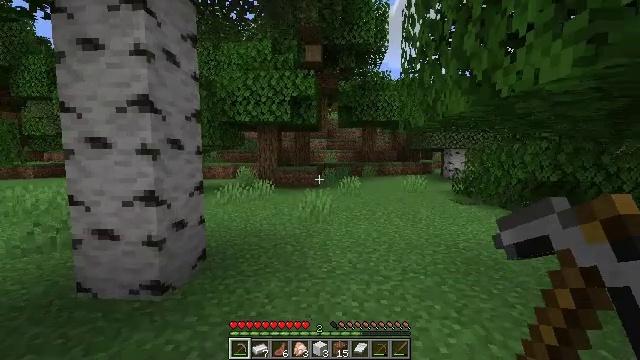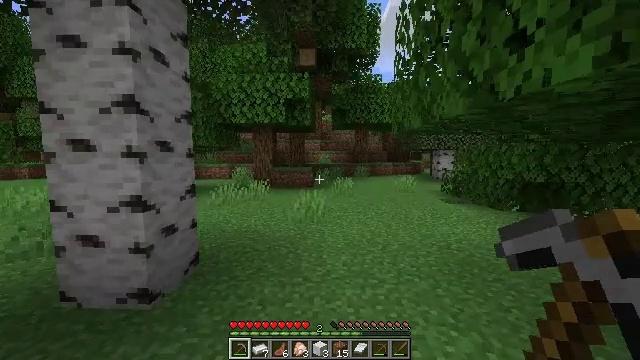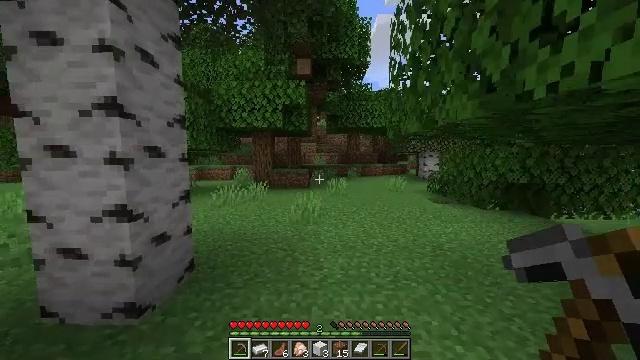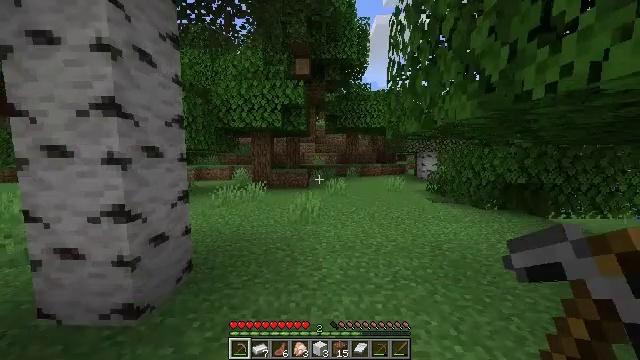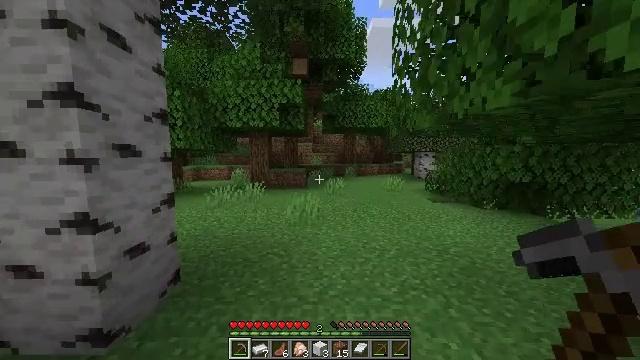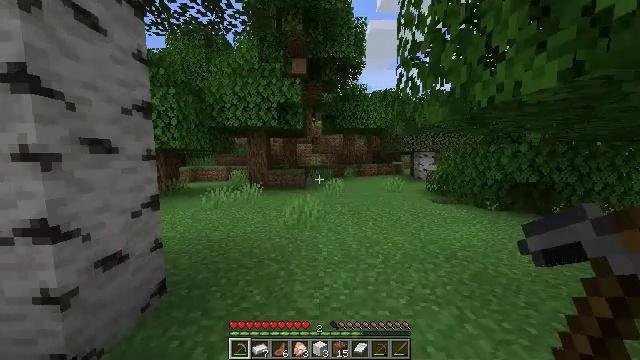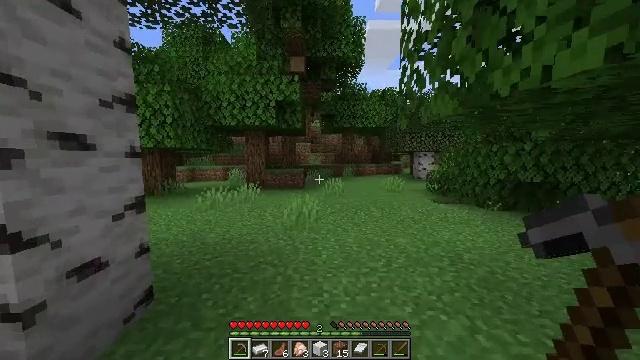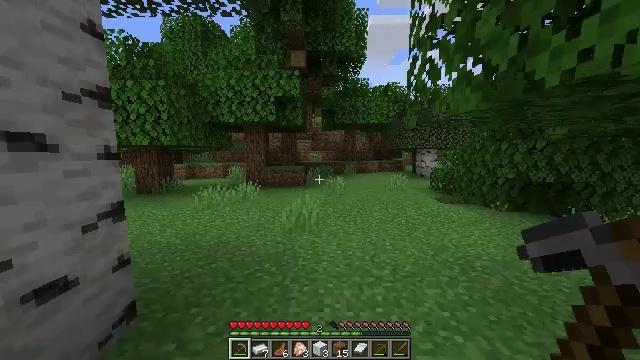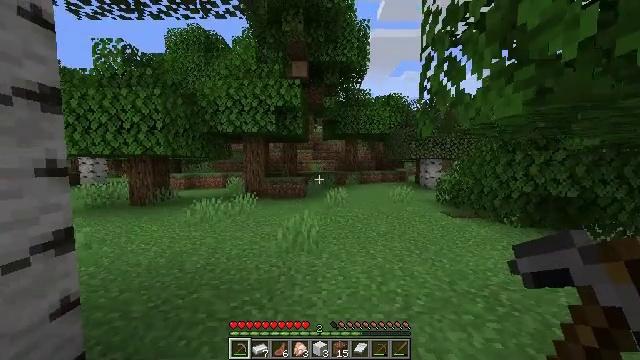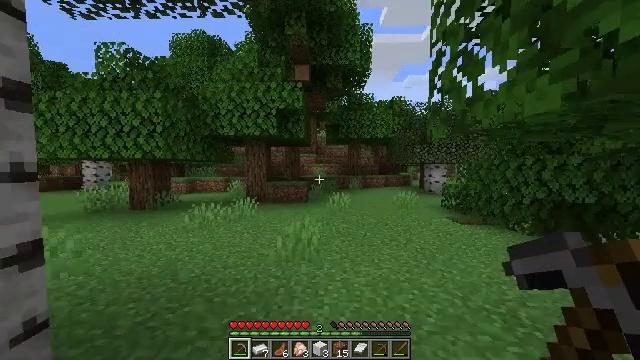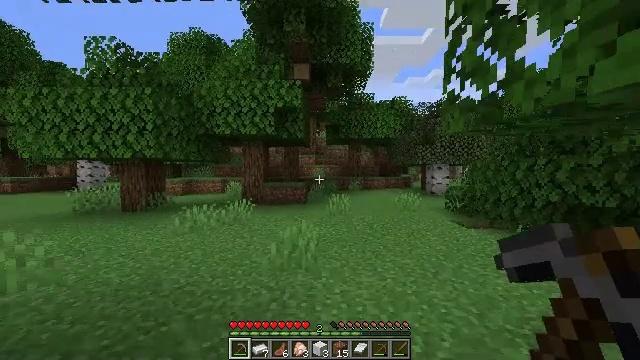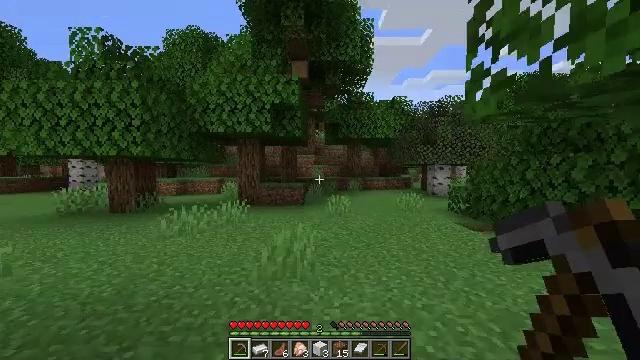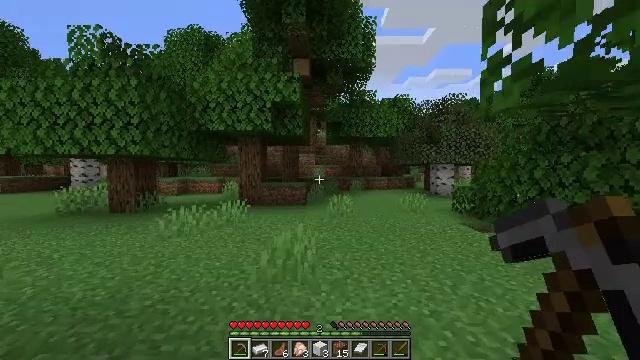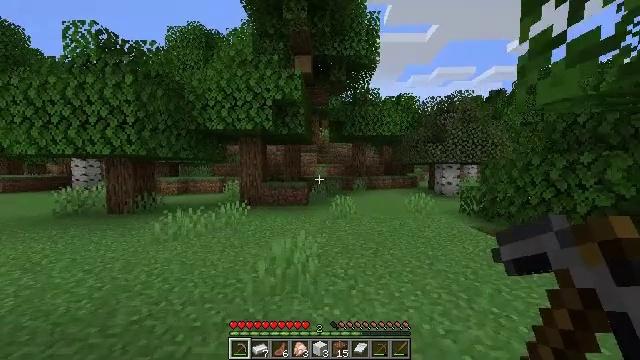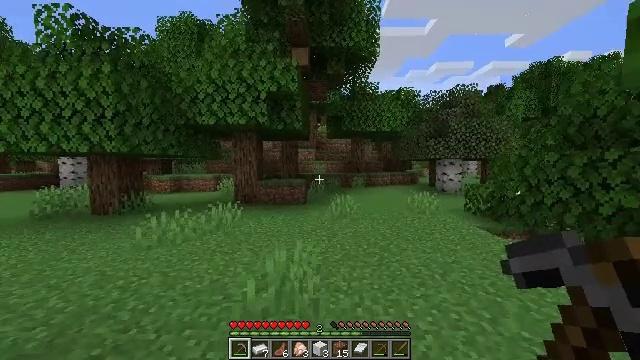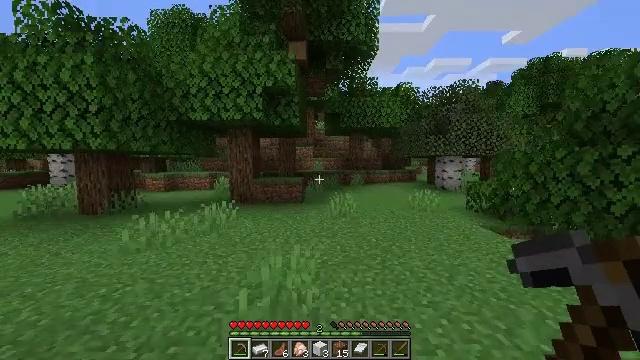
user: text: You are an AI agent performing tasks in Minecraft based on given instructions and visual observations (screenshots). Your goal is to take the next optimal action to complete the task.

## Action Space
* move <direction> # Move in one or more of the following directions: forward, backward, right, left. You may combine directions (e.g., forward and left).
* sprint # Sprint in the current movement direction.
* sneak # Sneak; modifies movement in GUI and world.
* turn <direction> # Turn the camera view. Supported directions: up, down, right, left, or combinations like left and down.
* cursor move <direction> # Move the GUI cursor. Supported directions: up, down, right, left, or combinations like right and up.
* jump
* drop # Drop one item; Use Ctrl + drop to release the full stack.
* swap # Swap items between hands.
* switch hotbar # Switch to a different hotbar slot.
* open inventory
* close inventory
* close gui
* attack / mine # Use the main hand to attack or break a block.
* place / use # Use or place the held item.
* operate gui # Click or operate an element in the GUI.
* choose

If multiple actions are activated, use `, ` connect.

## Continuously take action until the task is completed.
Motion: motion action
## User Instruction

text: Gather the chest from its place.
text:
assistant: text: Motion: move forward, turn right
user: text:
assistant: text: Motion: move forward, turn right
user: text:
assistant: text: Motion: move forward
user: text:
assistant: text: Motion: move forward
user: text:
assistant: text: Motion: move forward
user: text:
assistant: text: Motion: move forward
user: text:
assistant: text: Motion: move forward
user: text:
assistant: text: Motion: move forward, turn up
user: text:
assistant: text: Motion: move forward, turn up
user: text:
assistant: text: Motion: move forward
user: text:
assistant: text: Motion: move forward
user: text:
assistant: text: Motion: move forward
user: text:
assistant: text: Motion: move forward
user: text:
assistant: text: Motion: move forward
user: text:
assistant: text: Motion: move forward
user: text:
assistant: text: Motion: move forward
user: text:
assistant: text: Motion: move forward
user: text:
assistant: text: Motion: move forward
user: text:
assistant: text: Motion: move forward, jump
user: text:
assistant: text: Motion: move forward, jump
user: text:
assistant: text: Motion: move forward, jump
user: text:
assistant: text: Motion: move forward, jump
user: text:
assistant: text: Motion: move forward, jump
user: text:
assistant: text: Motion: move forward, jump
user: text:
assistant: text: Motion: move forward, jump
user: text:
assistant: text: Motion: move forward, jump
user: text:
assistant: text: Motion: move forward, jump
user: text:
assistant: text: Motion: move forward, jump
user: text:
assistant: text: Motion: move forward, jump
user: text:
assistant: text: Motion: move forward, jump